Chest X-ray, PA view. Patient: 44 years old, sex F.
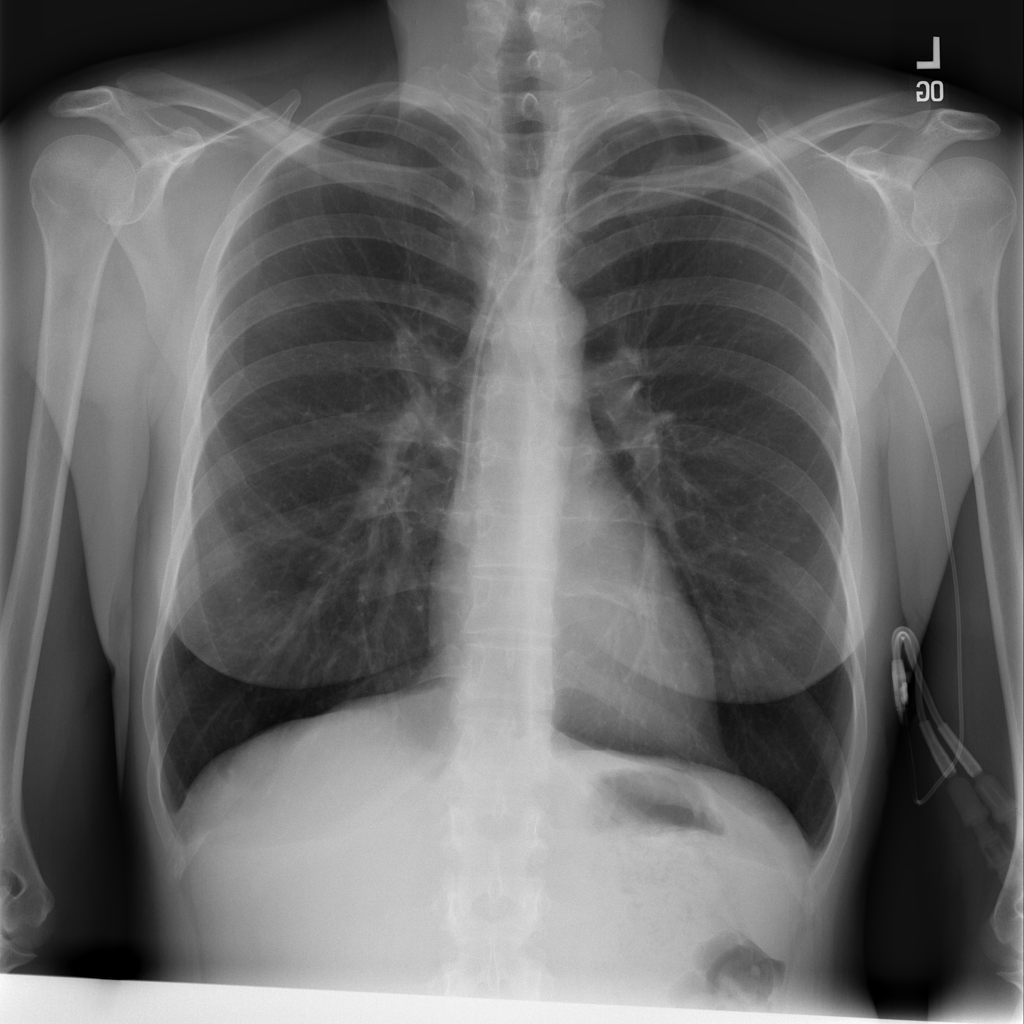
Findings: No Finding